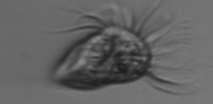
Label: Strombidium_morphotype1